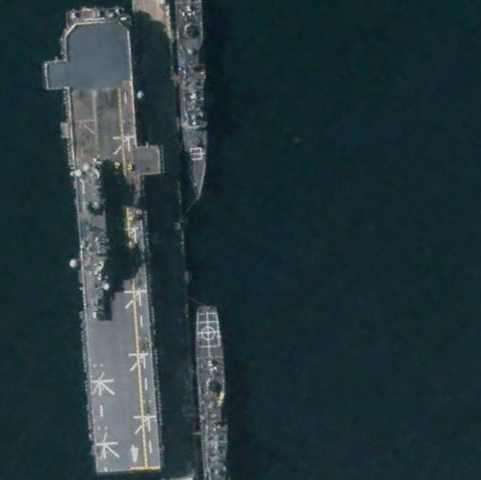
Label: assault